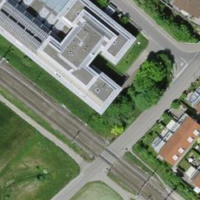
EUNIS habitat code: 54
Species observed at this site:
Corvus corone
Passer domesticus
Cyanistes caeruleus
Parus major